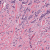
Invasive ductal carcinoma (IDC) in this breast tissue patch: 1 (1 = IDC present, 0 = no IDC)